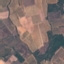
Land use / land cover: PermanentCrop